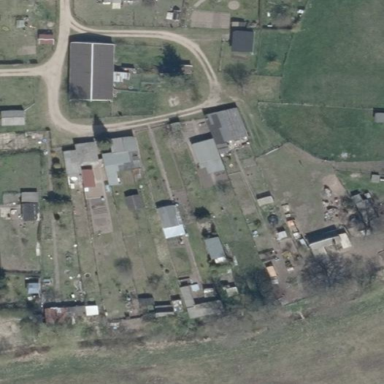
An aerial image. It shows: Allotments area.